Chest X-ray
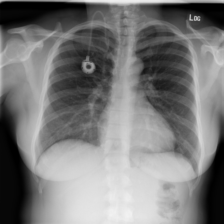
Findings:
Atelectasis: negative
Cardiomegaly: negative
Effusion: negative
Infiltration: negative
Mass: negative
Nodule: negative
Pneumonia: negative
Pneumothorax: negative
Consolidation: negative
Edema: negative
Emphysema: negative
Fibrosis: negative
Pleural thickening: negative
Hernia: negative